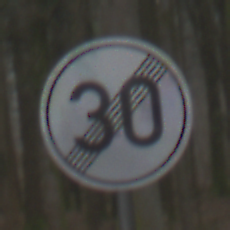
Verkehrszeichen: EndeGeschwindigkeit30
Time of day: Midday
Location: Outdoor (Nature)
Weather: Overcast
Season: NotSpecified
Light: Natural